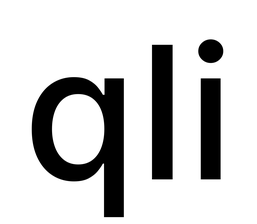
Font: Inter_Medium